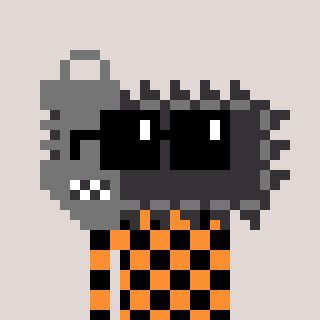
a pixel art character with square black sunglasses, a chainsaw-shaped head and a orange-colored body on a warm background